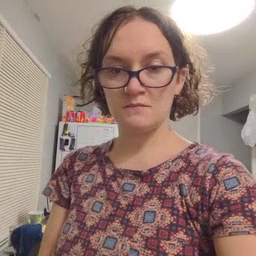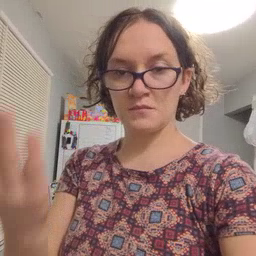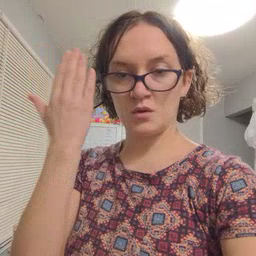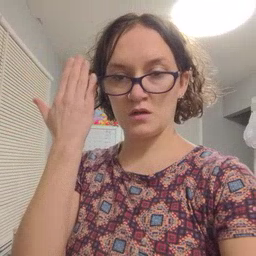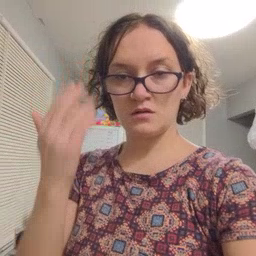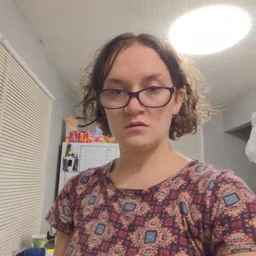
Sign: morning